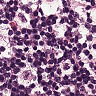
Metastatic tissue present: no